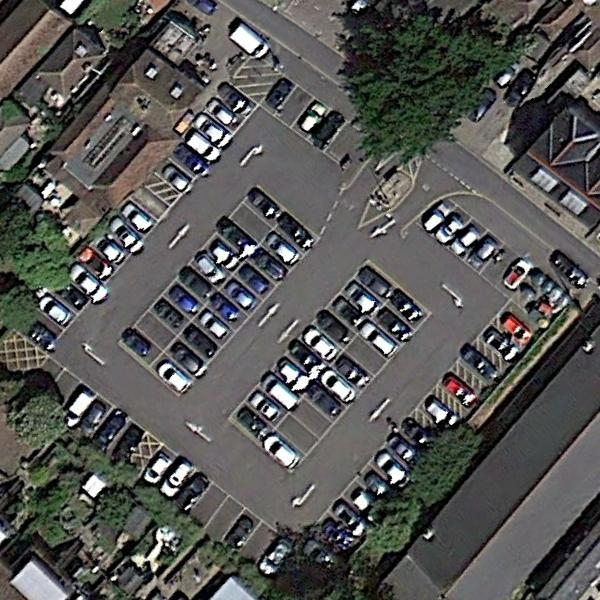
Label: Parking